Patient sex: M
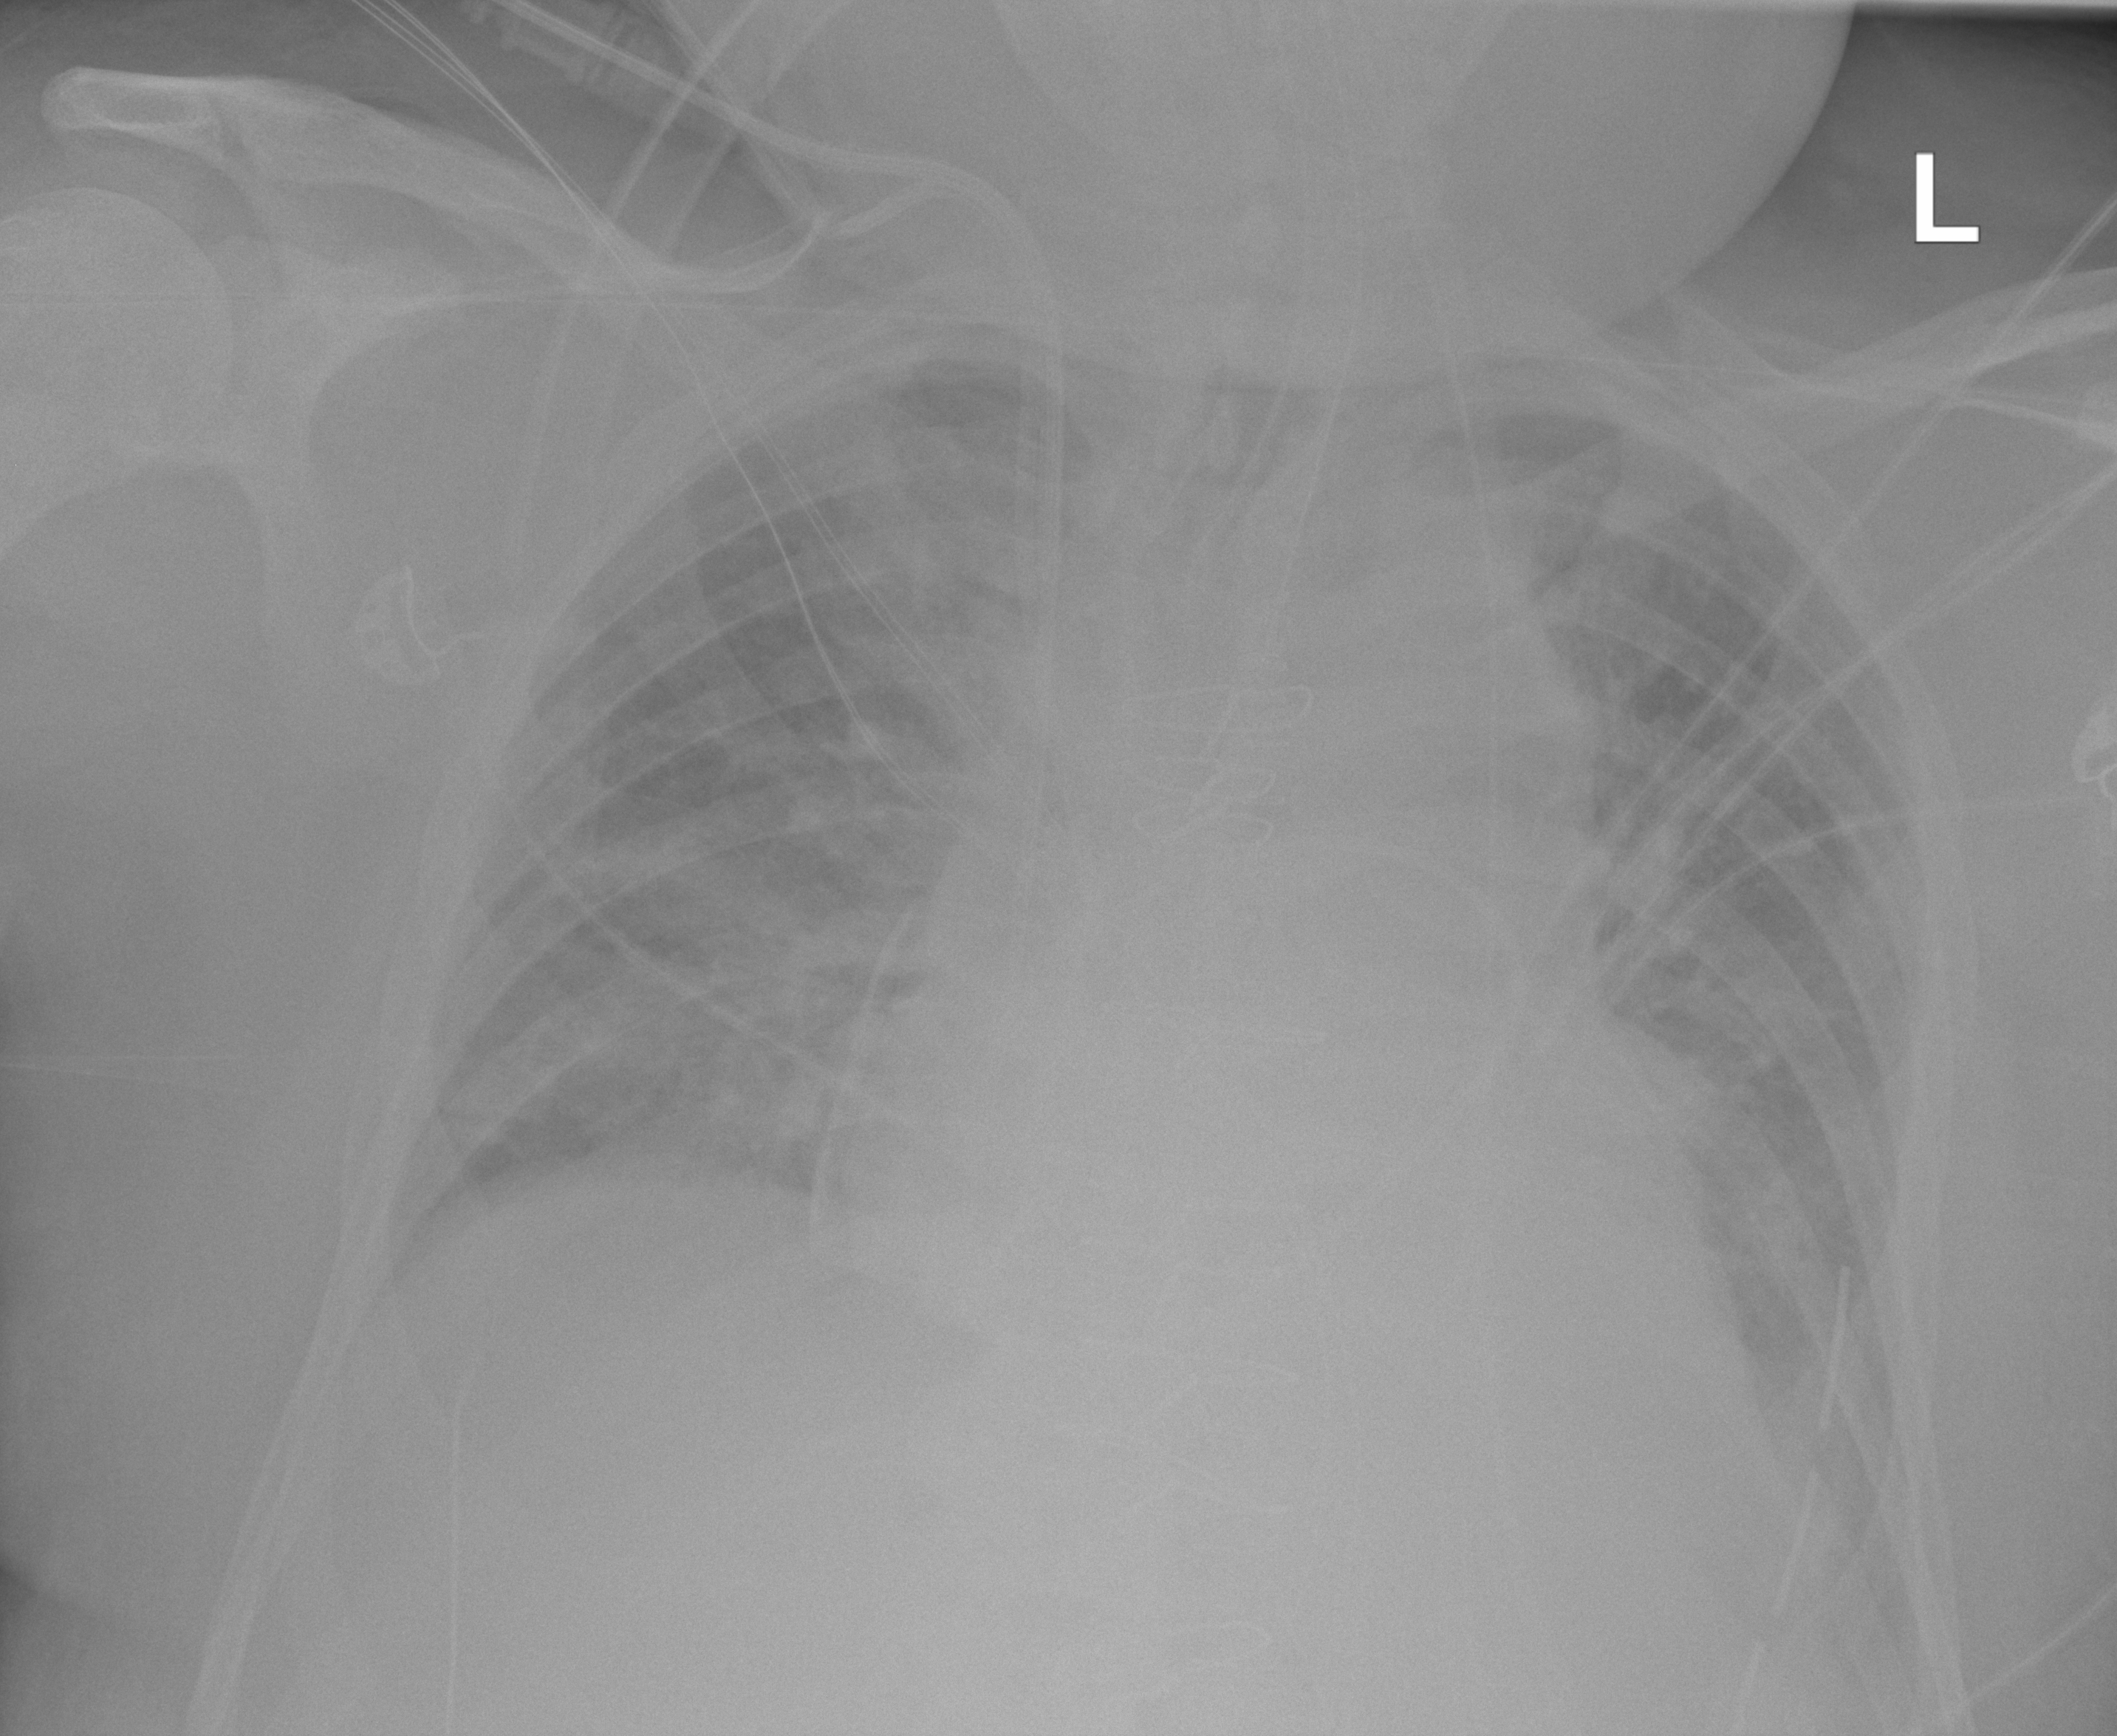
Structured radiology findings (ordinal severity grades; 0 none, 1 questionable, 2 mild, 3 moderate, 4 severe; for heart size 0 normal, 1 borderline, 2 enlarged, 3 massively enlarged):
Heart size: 2
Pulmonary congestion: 2
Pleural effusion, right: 0
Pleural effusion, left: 0
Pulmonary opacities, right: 0
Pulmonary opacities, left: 0
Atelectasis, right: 2
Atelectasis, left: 2